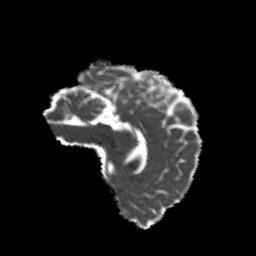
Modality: MD
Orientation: sagittal
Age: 20
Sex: female
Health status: healthy
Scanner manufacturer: philips
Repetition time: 7.395 s
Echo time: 0.08599 s